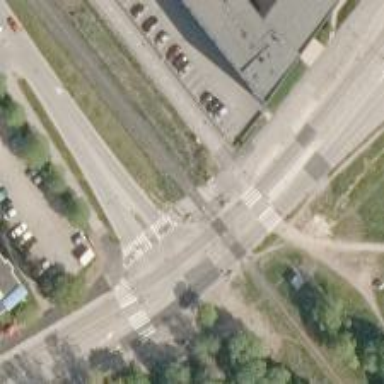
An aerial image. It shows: Level crossing with light signals and saltire markings.